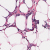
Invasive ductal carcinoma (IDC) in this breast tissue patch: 0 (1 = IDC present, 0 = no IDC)